Question: What is the maximum amount of money that can be robbed from the houses? The neighbour houses cannot be robbed at the same time.
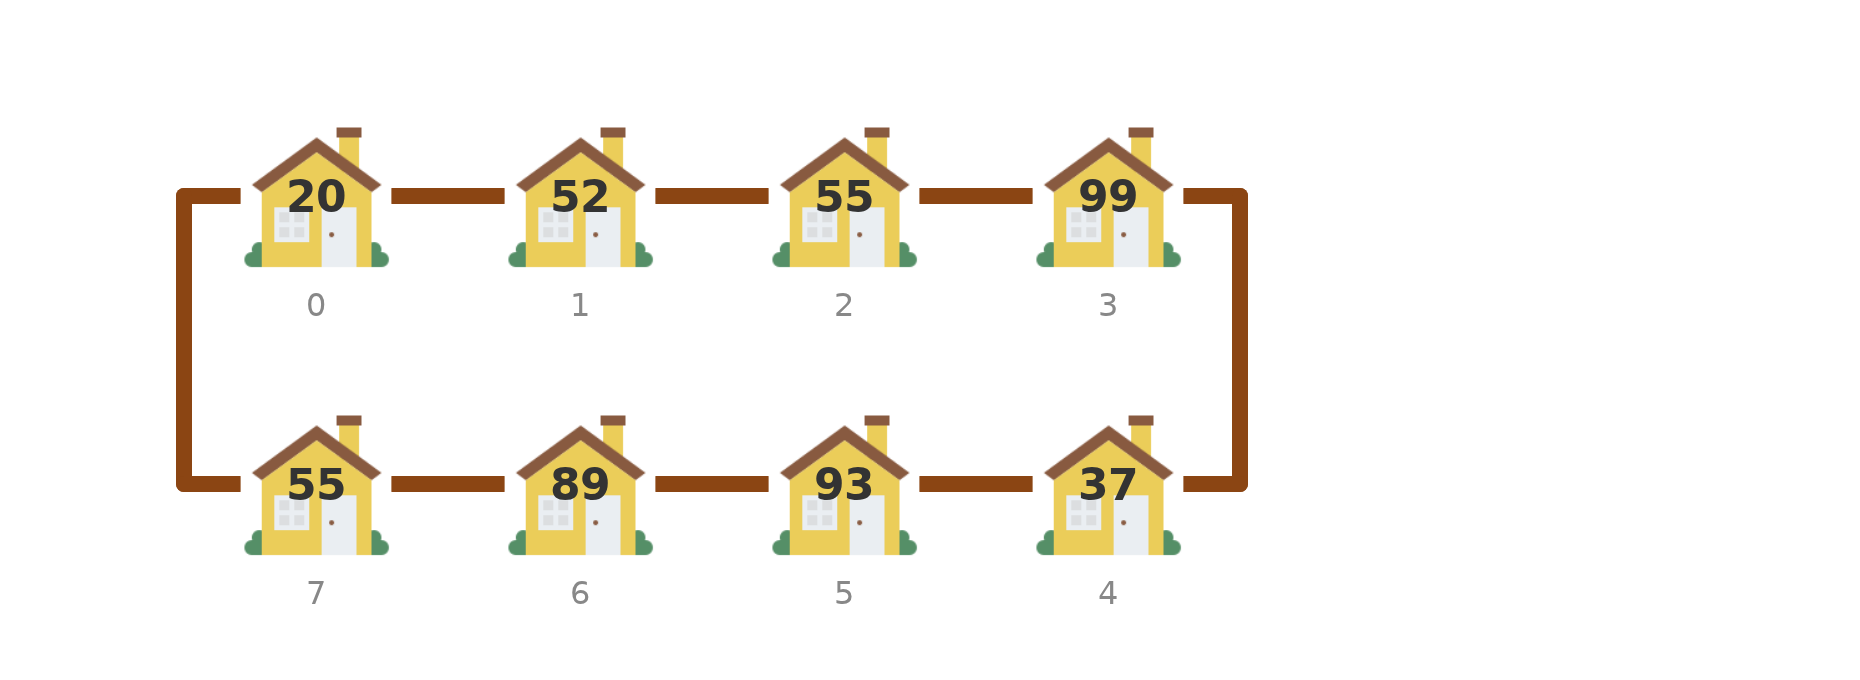
Answer: 299